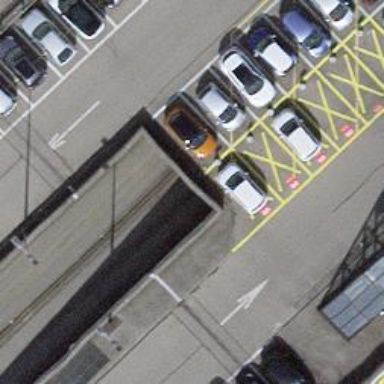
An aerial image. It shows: Entrance to multi-storey parking facility.